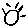
Label: sun